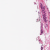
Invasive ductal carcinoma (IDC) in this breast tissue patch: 0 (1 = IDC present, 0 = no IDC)